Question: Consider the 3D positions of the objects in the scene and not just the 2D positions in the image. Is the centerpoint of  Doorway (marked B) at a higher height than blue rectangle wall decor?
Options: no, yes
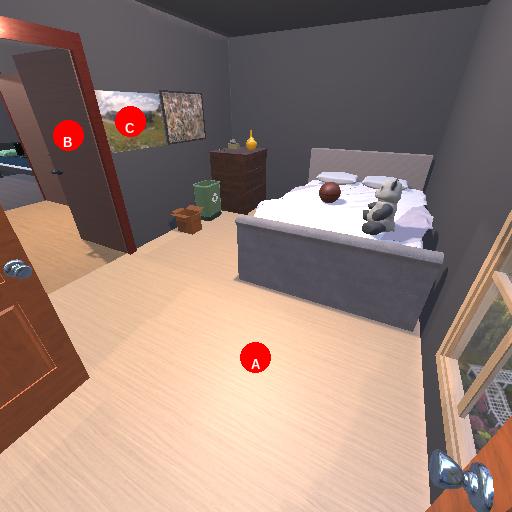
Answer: no